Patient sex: M
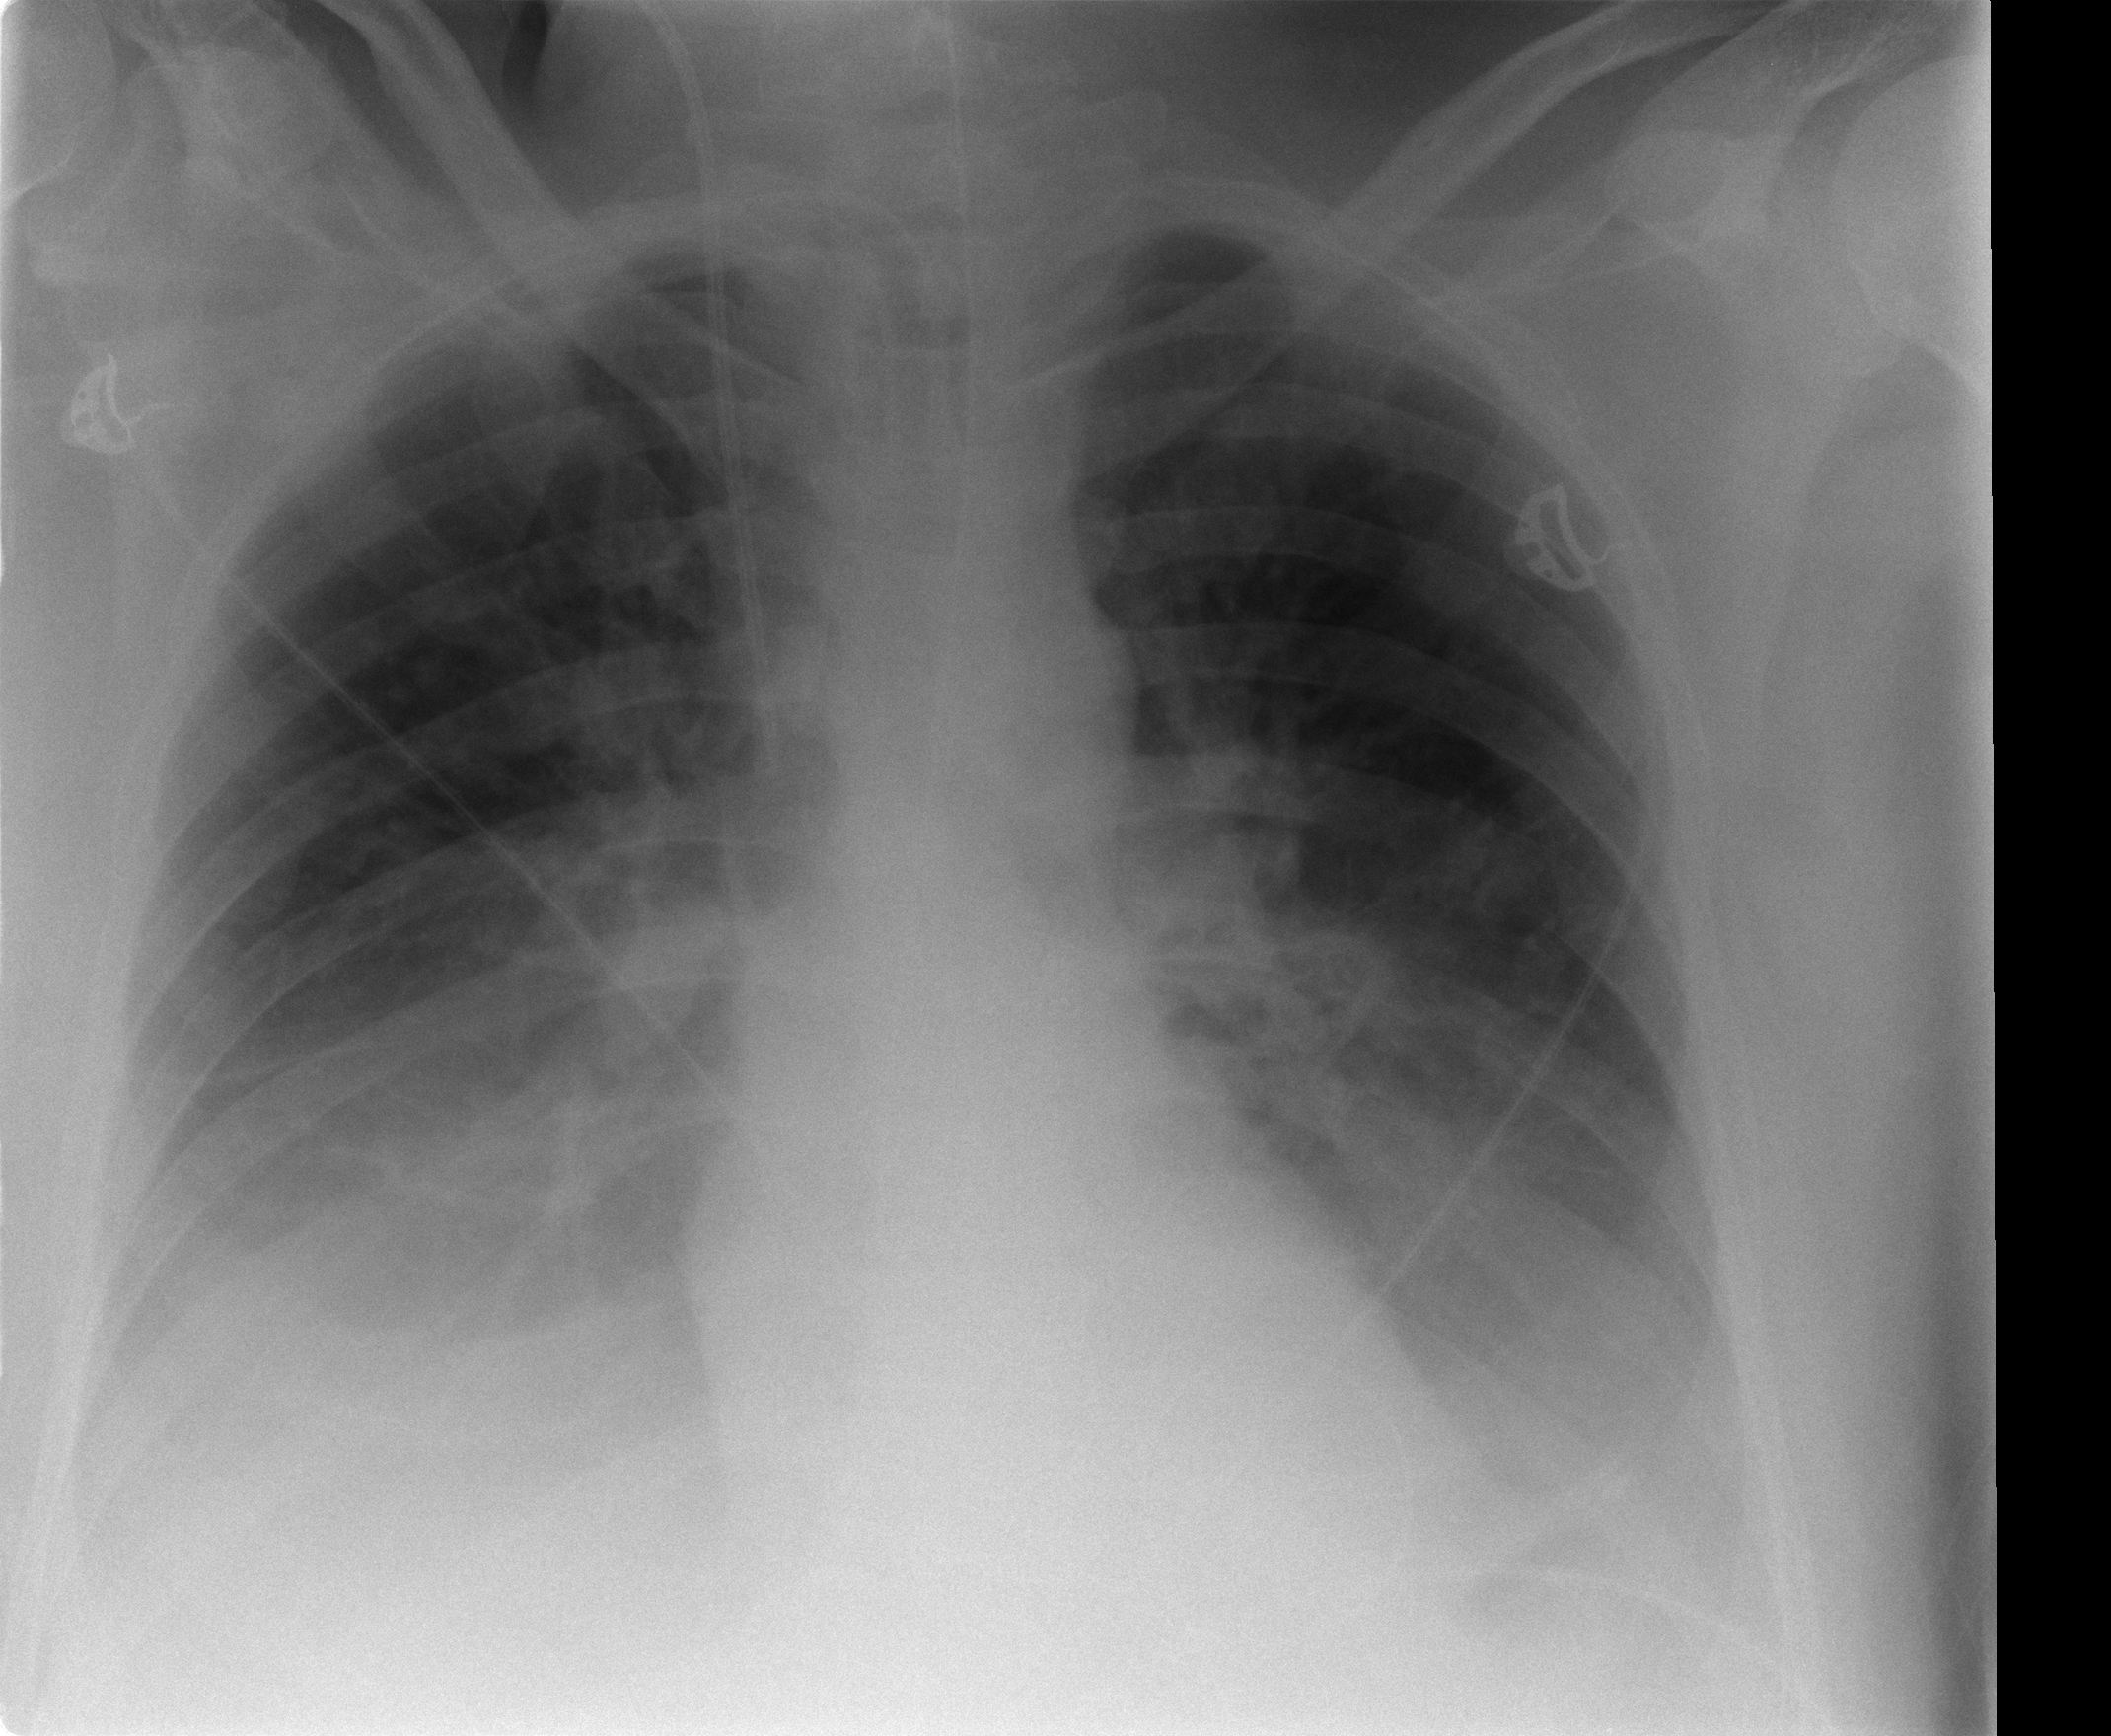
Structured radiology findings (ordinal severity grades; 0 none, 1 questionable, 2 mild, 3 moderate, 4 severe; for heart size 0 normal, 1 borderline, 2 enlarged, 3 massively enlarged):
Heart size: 0
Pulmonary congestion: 2
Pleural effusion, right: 2
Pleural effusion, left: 2
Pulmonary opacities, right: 0
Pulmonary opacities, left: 0
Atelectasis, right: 2
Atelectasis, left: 2